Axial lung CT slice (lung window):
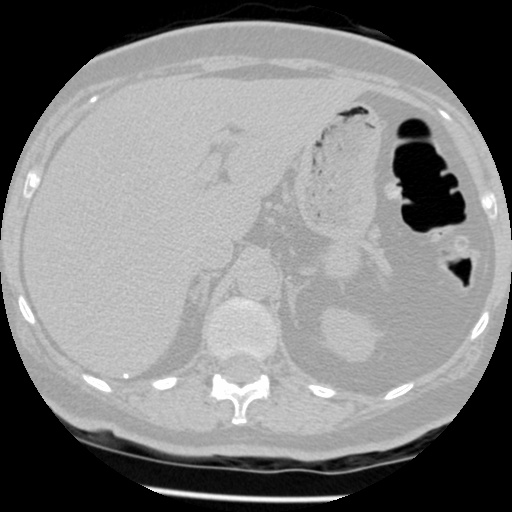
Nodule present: no